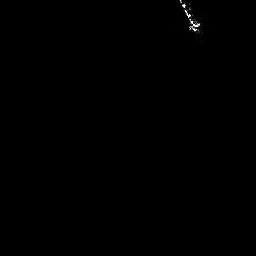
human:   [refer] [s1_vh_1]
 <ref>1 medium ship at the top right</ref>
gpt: <box>[[68, 0, 78, 12, 0]]</box>